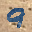
Label: 9